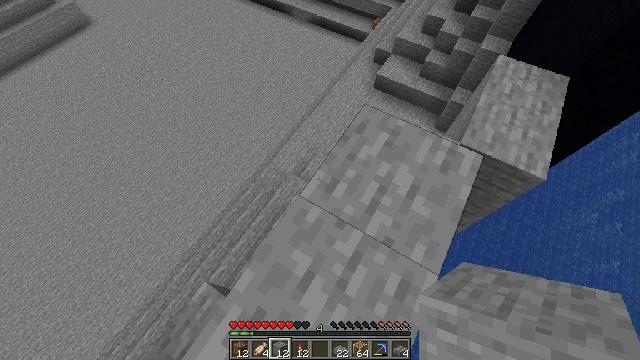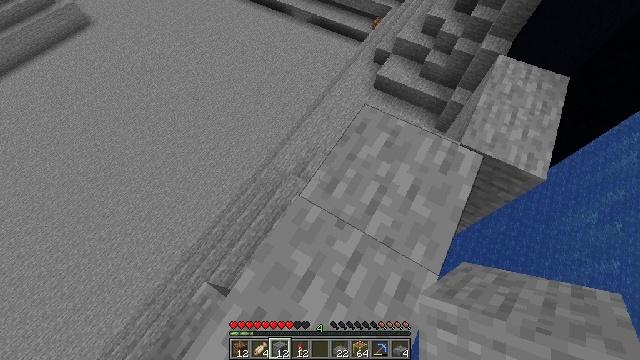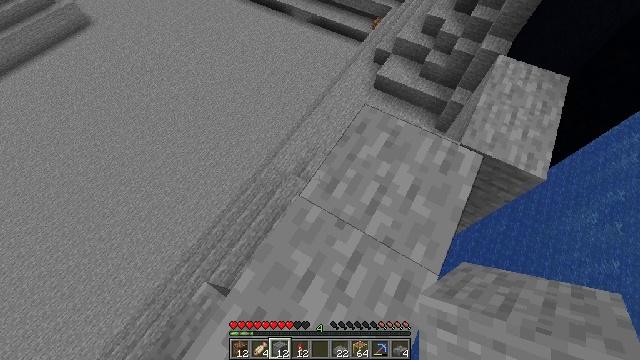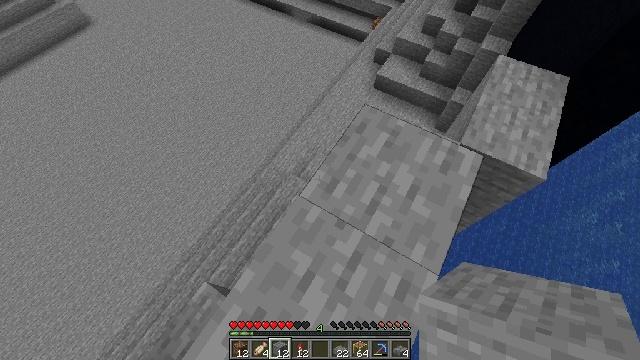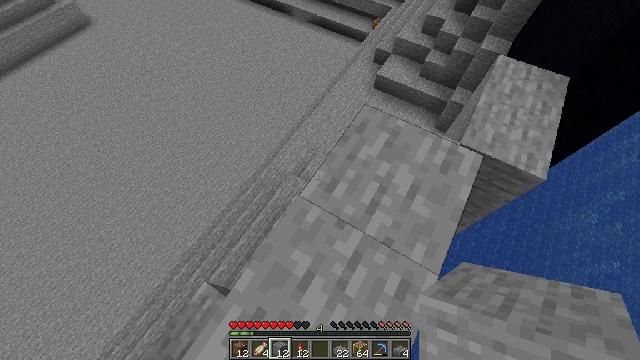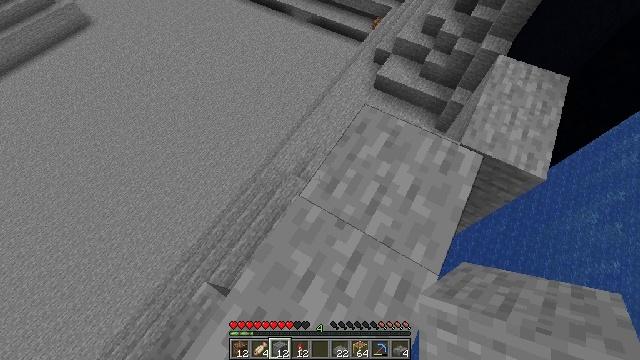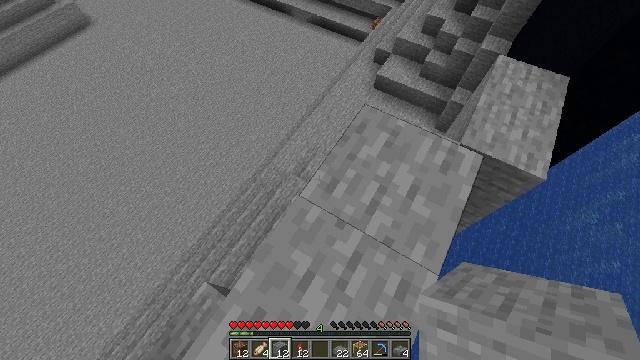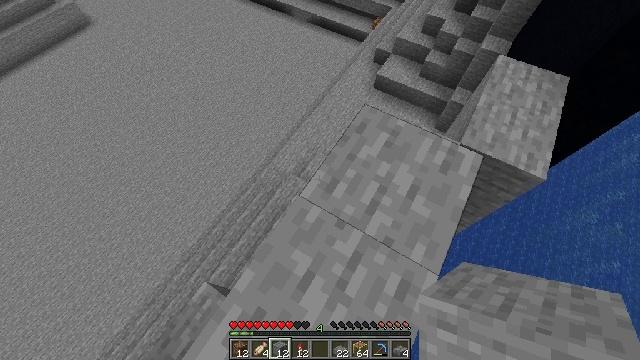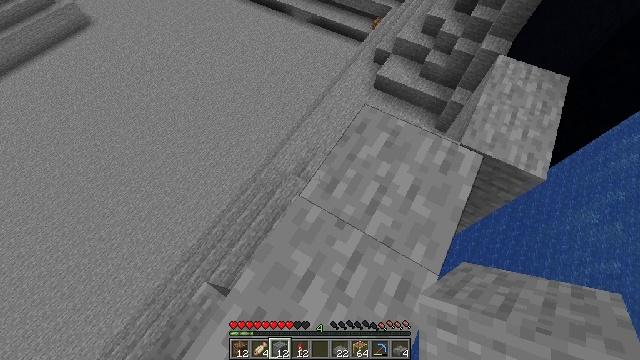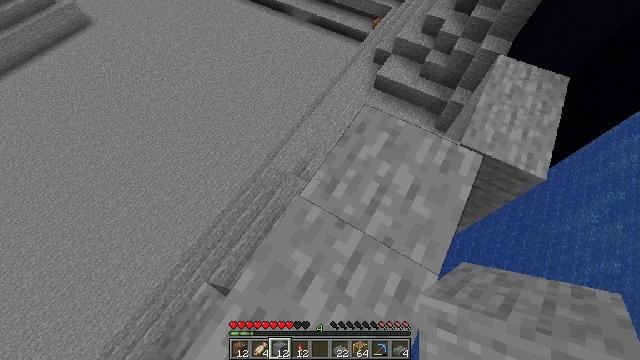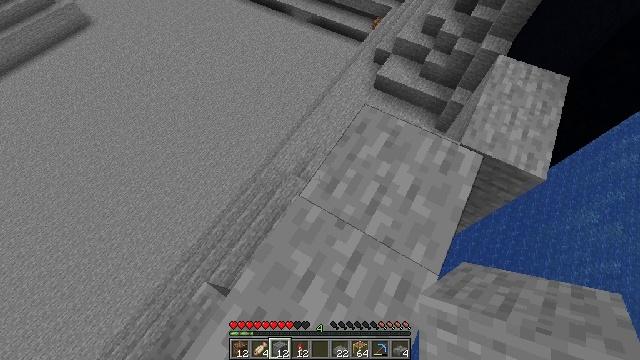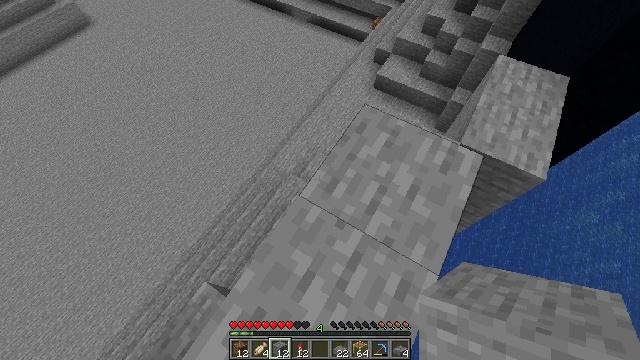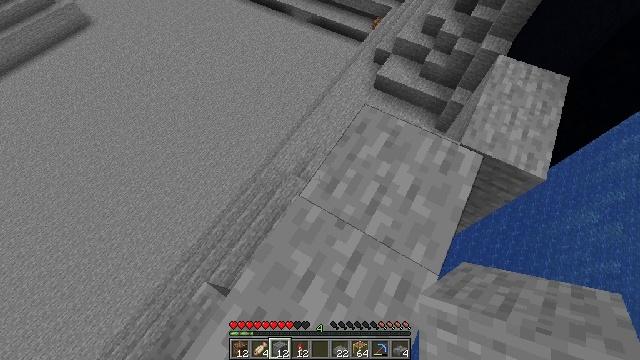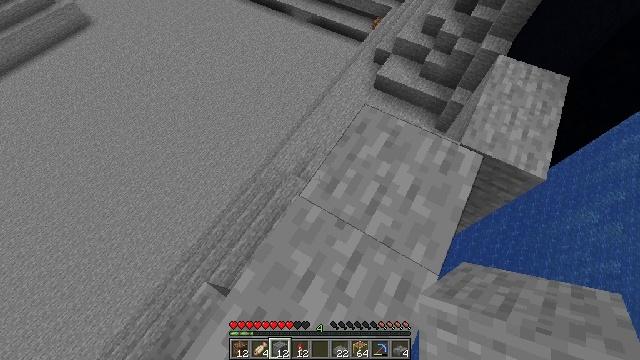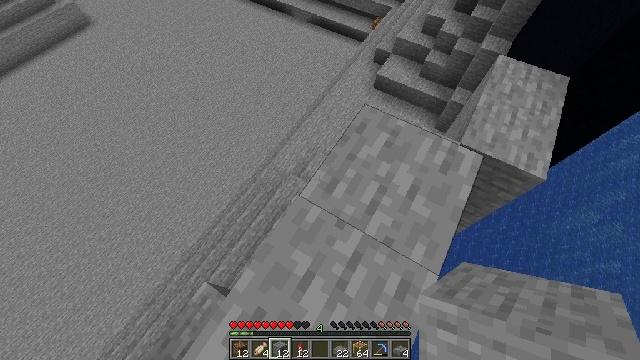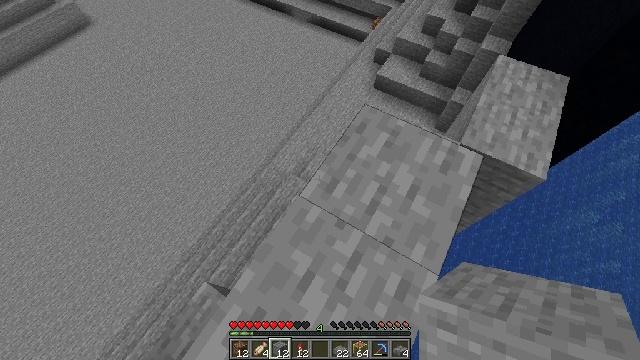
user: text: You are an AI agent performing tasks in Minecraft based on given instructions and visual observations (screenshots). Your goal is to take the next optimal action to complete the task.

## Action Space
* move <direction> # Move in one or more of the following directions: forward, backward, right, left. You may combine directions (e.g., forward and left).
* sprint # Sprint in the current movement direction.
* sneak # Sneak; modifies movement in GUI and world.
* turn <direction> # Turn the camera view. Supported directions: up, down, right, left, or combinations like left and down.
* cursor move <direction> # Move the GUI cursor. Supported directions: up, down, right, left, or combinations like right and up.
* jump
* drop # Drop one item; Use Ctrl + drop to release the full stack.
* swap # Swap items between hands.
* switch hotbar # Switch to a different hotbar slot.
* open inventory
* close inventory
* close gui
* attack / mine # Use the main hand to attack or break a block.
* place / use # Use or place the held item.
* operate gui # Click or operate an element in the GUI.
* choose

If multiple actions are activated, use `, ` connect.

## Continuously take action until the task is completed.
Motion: motion action
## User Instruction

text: Mine the shulker box.
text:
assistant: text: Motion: no_op
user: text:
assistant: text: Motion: no_op
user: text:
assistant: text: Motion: no_op
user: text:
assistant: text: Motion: no_op
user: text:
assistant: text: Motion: no_op
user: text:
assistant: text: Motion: no_op
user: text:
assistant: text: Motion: no_op
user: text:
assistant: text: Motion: no_op
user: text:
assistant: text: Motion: no_op
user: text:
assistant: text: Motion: no_op
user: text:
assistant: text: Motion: no_op
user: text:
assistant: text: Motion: no_op
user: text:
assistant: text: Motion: no_op
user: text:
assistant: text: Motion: no_op
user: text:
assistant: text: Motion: no_op
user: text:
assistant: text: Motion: no_op
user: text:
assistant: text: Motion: no_op
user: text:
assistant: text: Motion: no_op
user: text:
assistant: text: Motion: no_op
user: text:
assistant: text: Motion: no_op
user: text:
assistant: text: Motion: no_op
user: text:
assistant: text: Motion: no_op
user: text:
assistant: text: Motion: no_op
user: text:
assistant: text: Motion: no_op
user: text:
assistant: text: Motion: no_op
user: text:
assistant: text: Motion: no_op
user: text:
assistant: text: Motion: no_op
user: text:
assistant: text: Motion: no_op
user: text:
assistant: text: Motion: no_op
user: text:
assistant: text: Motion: no_op